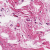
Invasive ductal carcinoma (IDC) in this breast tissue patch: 0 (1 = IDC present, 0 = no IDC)